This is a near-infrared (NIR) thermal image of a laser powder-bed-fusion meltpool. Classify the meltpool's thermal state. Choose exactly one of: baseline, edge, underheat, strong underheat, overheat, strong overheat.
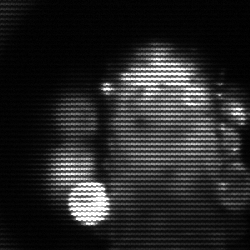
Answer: strong underheat